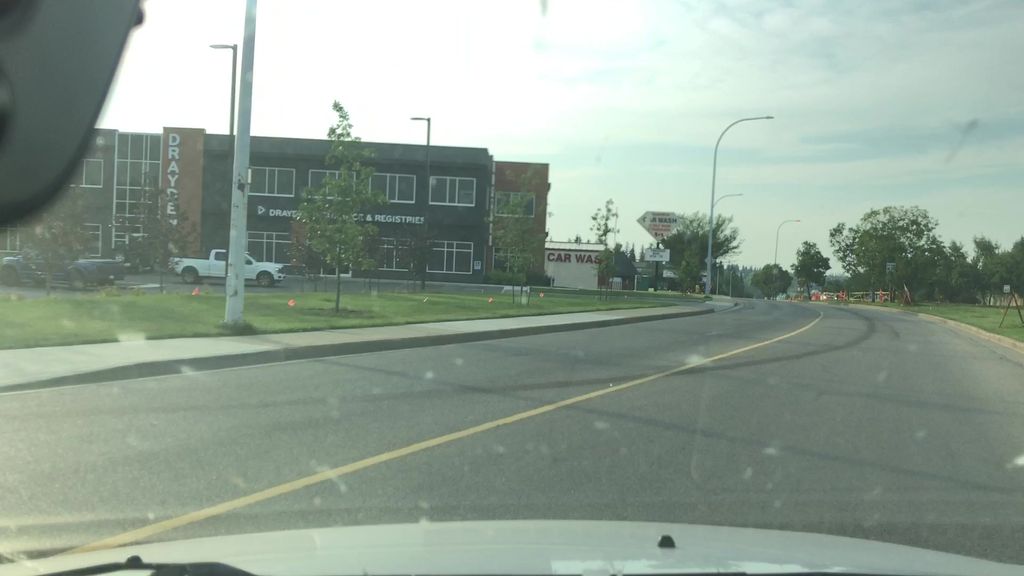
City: edmonton